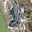
Label: 8